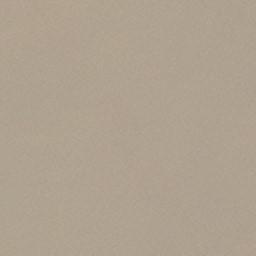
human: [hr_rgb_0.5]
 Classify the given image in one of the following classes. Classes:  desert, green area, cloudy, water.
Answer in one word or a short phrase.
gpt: desert